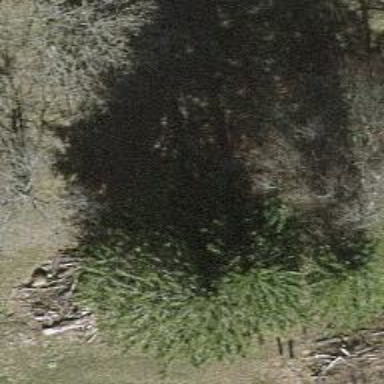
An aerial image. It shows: Single tag "natural: tree."